Question: '''
library(lattice)
par(mfrow=c(1, 5))
xyplot(airquality$Ozone ~ airquality$Wind | factor(airquality$Month))
'''

R version 3.0.2
How can I have all 5 plots next to each other? What's wrong with my 'mfrow' setting?
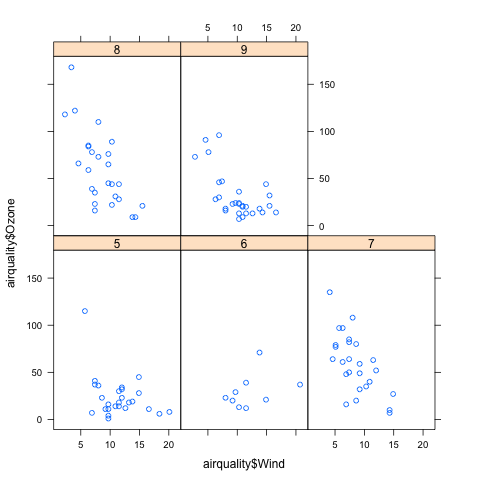
Answer: Because lattice plots do not use 'par("mfrow")' to set the layout of the panels. Use
'''
xyplot(airquality$Ozone ~ airquality$Wind | factor(airquality$Month), layout=c(5,1))
'''
instead.